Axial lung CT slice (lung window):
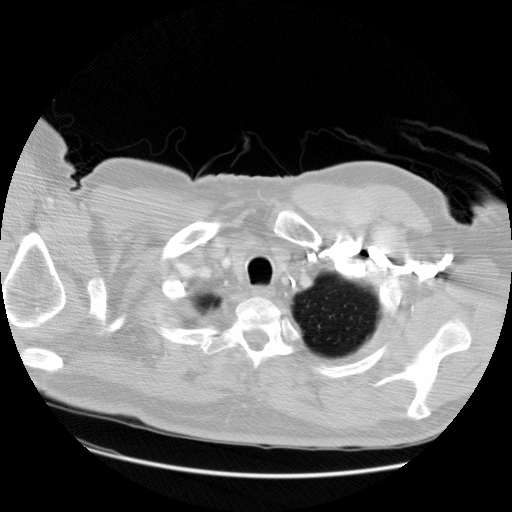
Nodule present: no